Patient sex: F
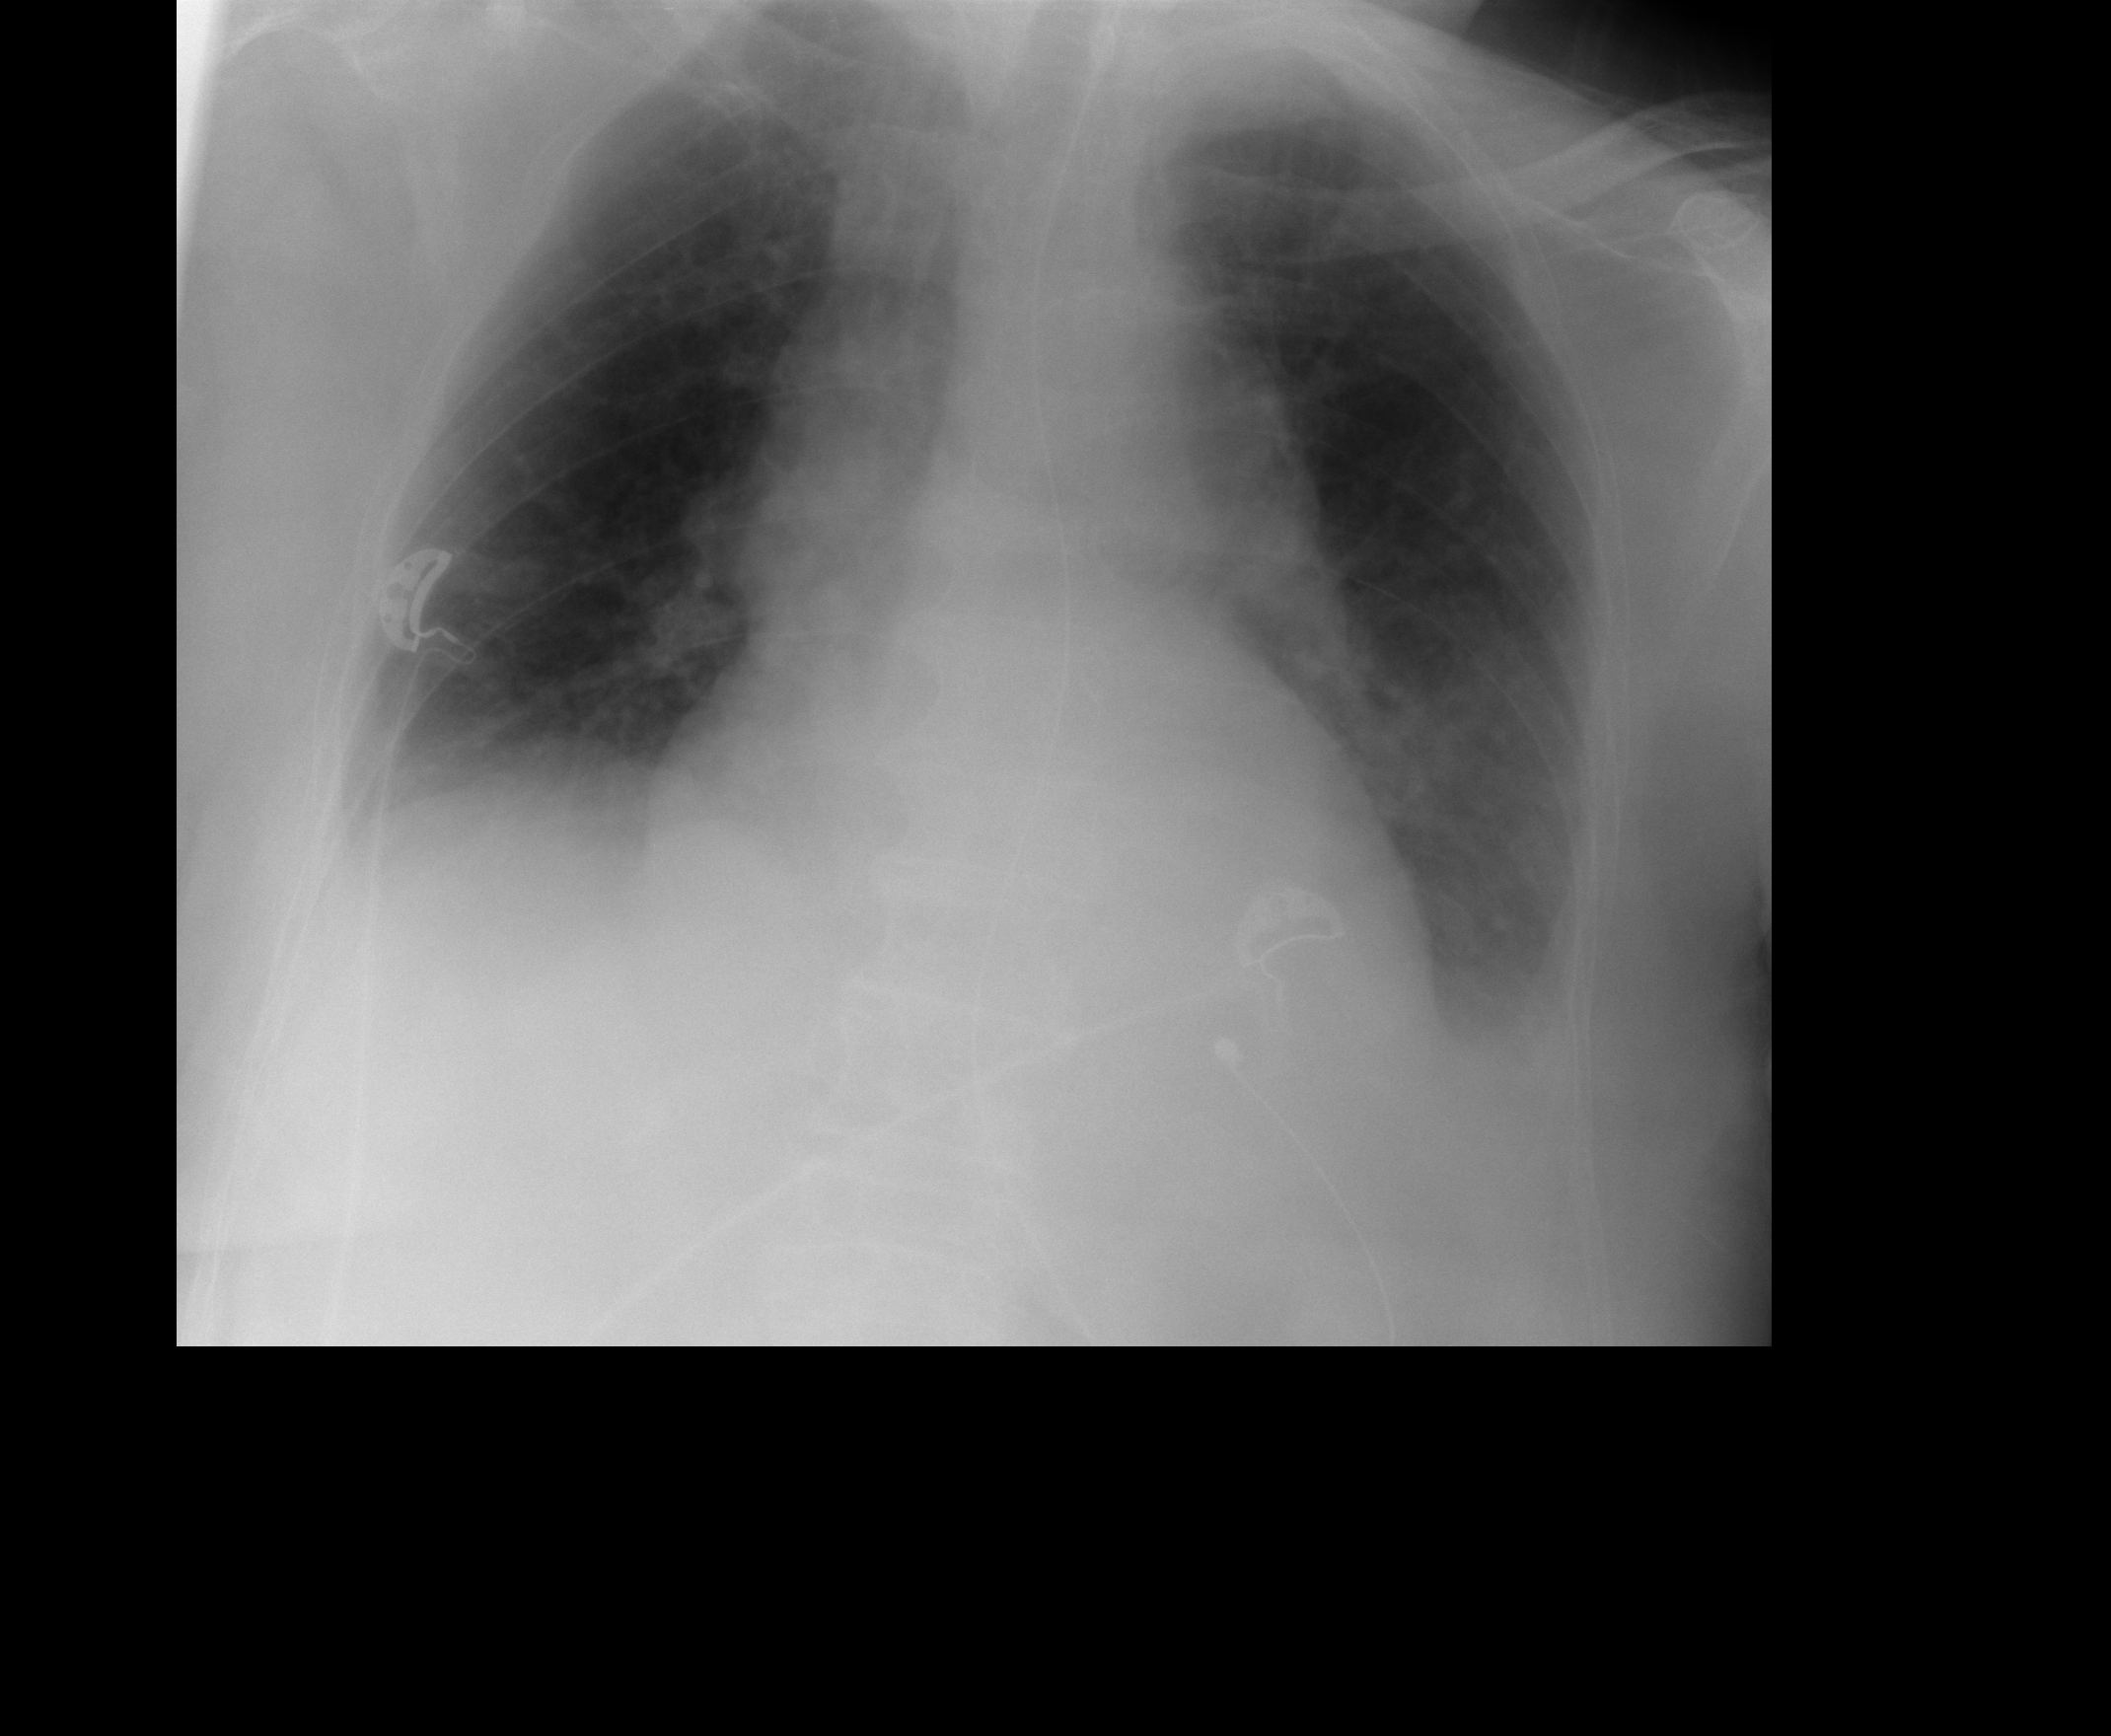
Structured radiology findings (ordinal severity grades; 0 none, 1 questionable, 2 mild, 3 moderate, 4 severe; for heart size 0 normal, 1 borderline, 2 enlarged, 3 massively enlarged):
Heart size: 0
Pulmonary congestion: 2
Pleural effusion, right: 2
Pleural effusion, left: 2
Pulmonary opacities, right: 0
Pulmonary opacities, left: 0
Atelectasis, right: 2
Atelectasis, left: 0